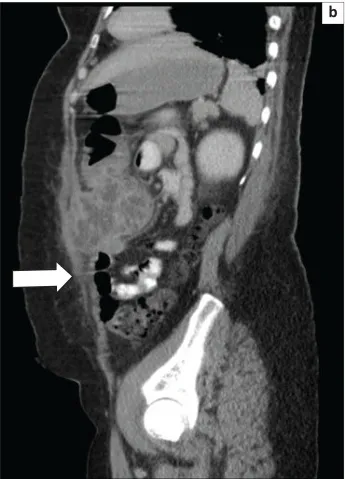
Sagittal. Images of the patient demonstrates the thick-walled distal transverse colon and associated walled-off collection closely related to normal appearing small bowel loops (white arrows).
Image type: radiology (ct)